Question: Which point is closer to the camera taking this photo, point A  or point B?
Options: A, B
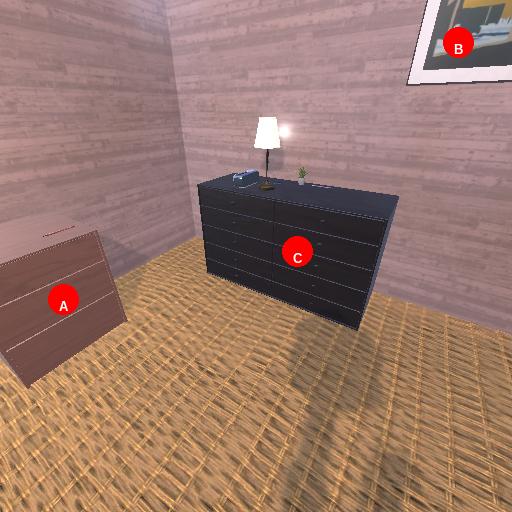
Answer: A